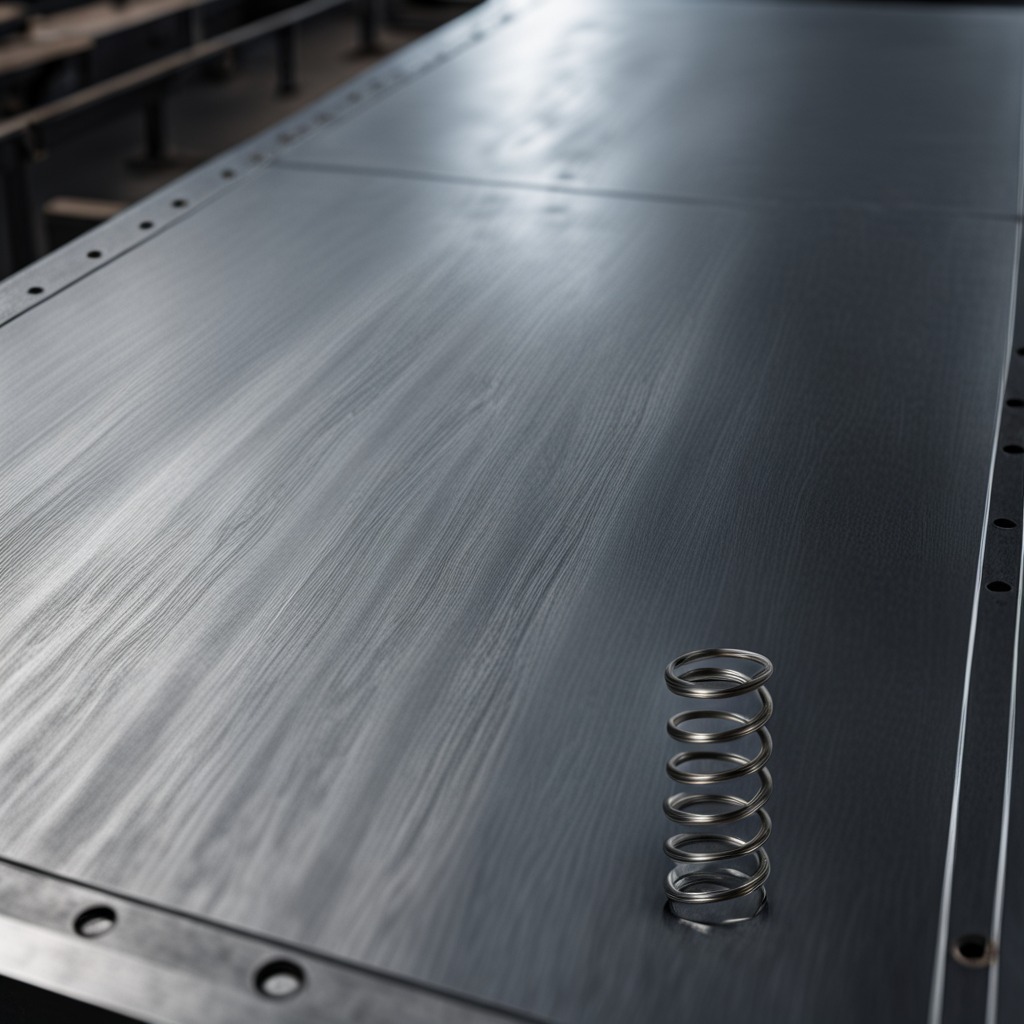
A coiled metal spring is lying on the cold steel table in a mining workshop.